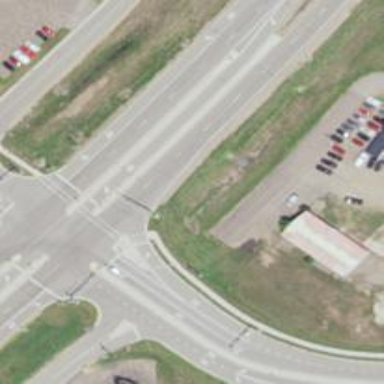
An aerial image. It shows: Trunk link highway.